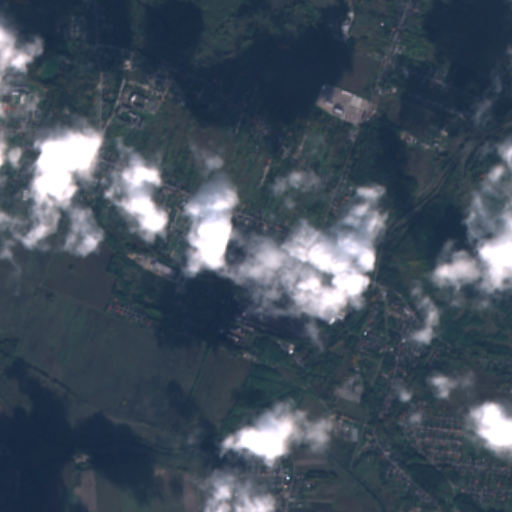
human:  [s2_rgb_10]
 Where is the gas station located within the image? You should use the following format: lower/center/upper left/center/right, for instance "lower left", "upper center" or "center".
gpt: The gas station is located in the center right of the image.
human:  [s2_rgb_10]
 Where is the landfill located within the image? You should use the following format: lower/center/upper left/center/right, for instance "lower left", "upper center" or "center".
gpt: The landfill is located in the lower center of the image.
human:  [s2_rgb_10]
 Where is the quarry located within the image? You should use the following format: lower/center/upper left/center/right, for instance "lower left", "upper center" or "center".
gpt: The quarry is located in the upper of the image.
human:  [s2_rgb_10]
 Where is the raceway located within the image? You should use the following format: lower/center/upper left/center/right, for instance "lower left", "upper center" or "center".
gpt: The raceway is located in the upper center of the image.
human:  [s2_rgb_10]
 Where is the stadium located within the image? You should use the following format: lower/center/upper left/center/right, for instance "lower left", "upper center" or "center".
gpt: The stadium is located in the upper left of the image.
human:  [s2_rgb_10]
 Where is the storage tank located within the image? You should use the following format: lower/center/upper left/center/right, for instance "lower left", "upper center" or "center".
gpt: The storage tank is located in the center of the image.
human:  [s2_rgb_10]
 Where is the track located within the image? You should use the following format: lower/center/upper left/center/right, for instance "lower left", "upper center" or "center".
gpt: The track is located in the center left of the image.
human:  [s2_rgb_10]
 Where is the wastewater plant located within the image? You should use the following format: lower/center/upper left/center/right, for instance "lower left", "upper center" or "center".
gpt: The wastewater plant is located in the lower right of the image.
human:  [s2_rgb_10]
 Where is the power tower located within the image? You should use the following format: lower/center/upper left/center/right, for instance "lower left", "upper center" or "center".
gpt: There is no power tower in the image.